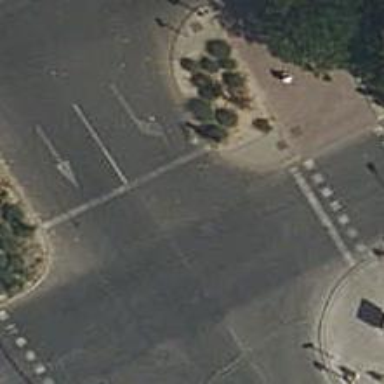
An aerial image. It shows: Road with traffic signals.